Question: I have an image that is part of a vertical stack view (which includes a label and button), and there is a lot of blank space around the image. I was wondering if there was a way to get rid of this empty space so that the label and button are much closer to the actual image. Thank you!

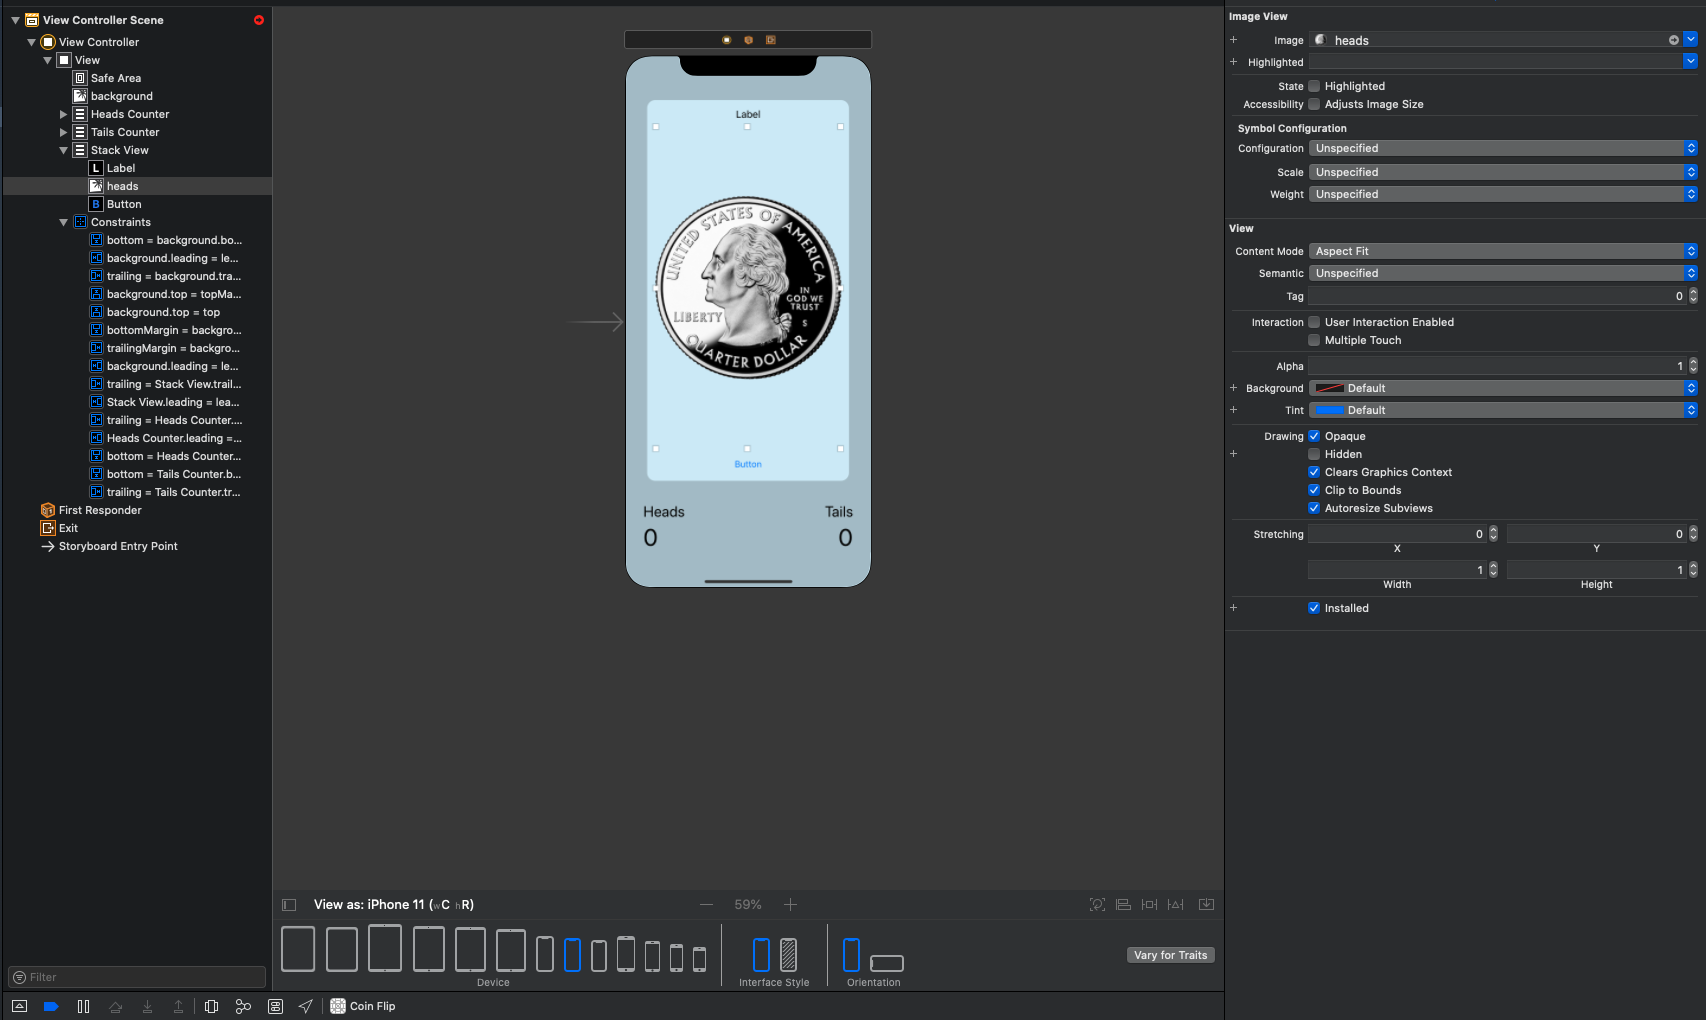
Answer: You need to set an 'Aspect Ratio' constraint. Like so:
<URL>
<URL>
Set the aspect ratio to '1:1' to get a square. This will prevent your circle image view from expanding to a rectangle.